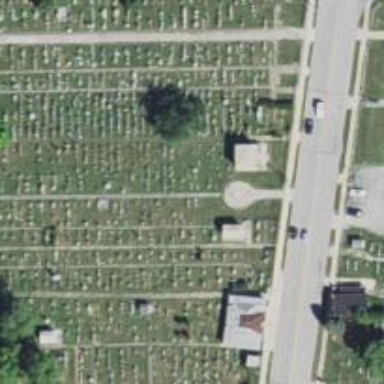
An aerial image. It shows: Sector in the cemetery.